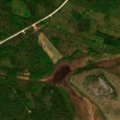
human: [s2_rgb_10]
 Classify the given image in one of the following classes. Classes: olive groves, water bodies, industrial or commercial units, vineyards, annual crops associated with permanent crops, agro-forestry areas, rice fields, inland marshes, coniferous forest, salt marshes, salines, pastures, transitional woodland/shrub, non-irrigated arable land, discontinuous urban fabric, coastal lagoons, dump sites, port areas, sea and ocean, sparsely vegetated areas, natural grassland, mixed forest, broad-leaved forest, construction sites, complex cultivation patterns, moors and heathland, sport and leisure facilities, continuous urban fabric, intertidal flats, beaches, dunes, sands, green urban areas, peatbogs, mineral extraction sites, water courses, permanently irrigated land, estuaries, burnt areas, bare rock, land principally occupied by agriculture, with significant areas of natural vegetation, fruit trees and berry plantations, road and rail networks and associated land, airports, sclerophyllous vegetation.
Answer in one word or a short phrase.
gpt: coniferous forest, mixed forest, transitional woodland/shrub